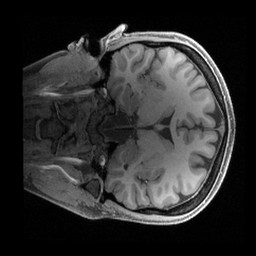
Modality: T1w
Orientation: coronal
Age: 29
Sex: female
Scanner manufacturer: siemens
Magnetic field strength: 3 T
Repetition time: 2.4 s
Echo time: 0.00241 s